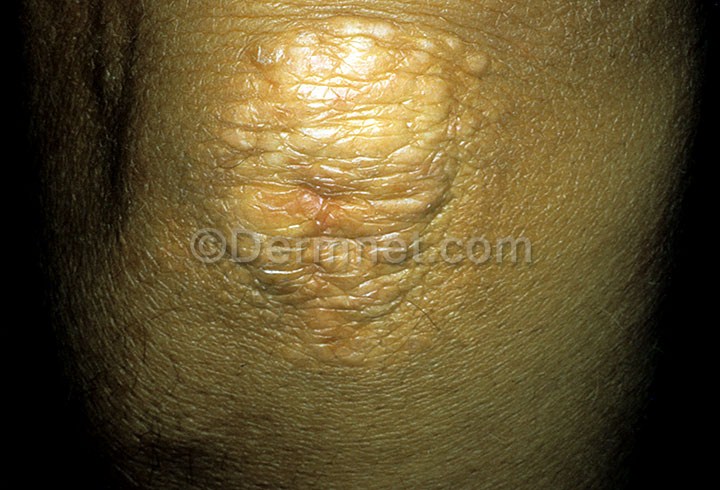
Disease: Systemic Disease